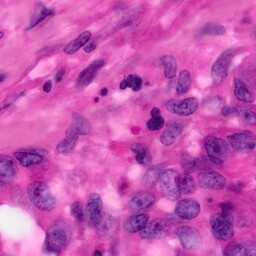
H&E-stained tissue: Pancreatic